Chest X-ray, PA view. Patient: 42 years old, sex M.
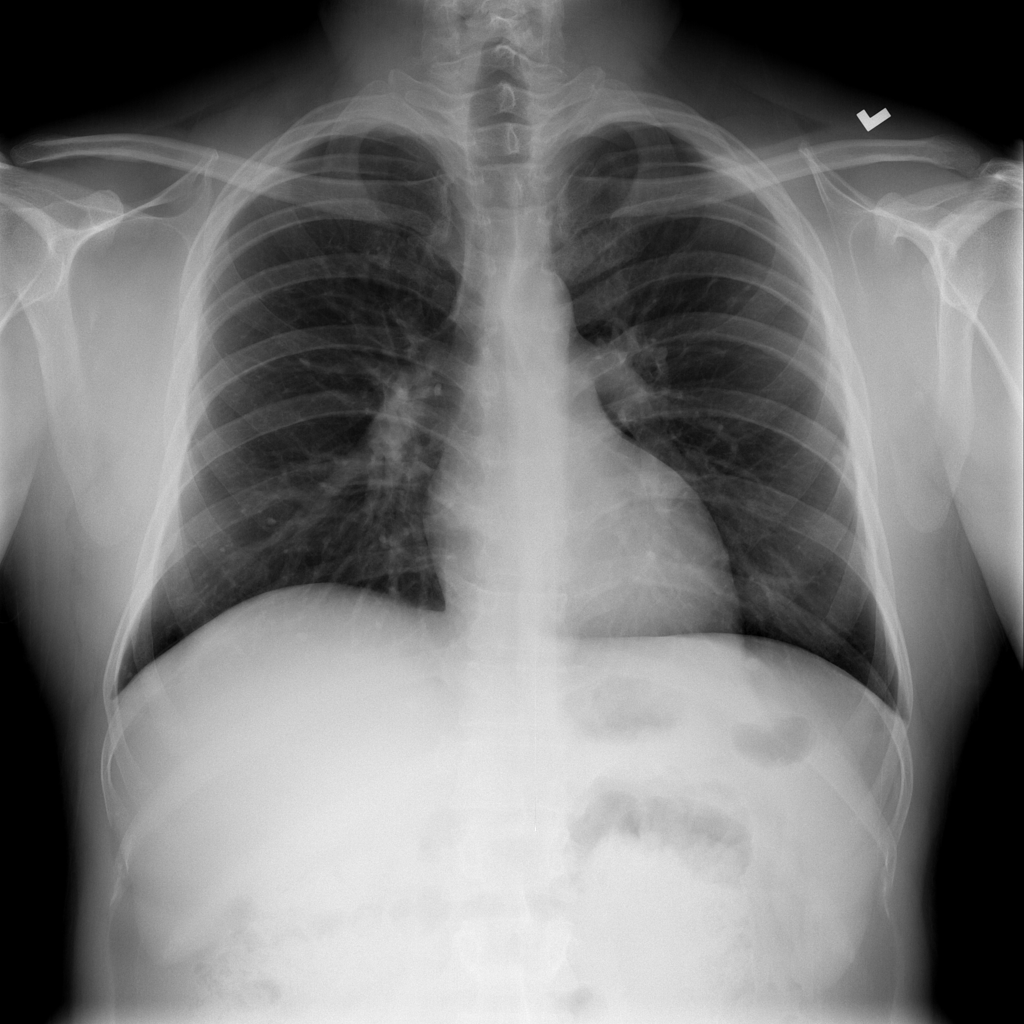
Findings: No Finding